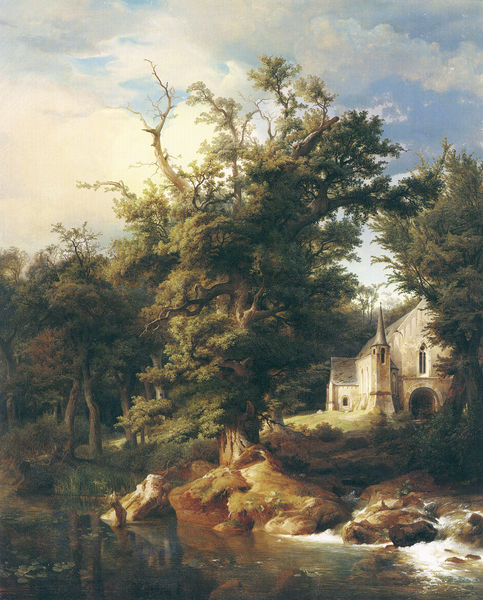
Titel: "Landschaft mit Waldkapelle", Die Waldkapelle
Künstler: Johann Wilhelm Schirmer
Institution: Privatbesitz
Schlagwörter: baum, blau, blätter, felsen, gemälde, himmel, laub, meer, schatten, wasser, weiß, wolken, baumstämme, bäume, fluss, grün, landschaft, ocker, see, teich, ufer, äste, fenster, licht, tür, dach, gebäude, haus, schloss, weg, wiese, wolke, beige, hochformat, architektur, stein, steine, spiegel, öl, ast, bach, baumstamm, hügel, natur, spiegelung, stamm, büsche, gebüsch, gewässer, kirche, sonne, land, england, gotik, wald, wasserfall, turm, weiher, garten, bewölkt, gischt, sommer, wellen, fassade, fels, dorf, mauer, rundbogen, stille, friedrich, romantik, strom, wehr, stämme, tor, reflexion, eingang, burg, türmchen, lichtung, portal, landschaftsbild, kiefer, gotisch, spitzbogen, romantisch, geäst, kapelle, seerosen, verdorrt, eiche, seerose, abtei, waldweg, stumpf, buche, bau, ländliche idylle, anger, bauwerk, neogotisch, hackert, himmwl, wasseer, aufwühlend, waldkirche, sprudeln, baumriese, brechender kreis, detaillierte maltechnik, kirche am fluss, pfarre, romantischer eindruck, verträumtes kirchlein, waldkapelle